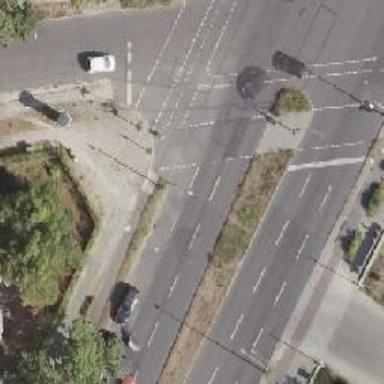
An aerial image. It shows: Footway crossing with traffic signals and pedestrian island.